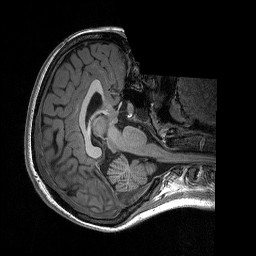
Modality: T1w
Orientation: axial
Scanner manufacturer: siemens
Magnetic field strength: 3 T